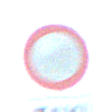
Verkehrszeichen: VerbotFahrzeugeAllerArt
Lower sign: BesondereFahrzeugeUndTransportgueter1
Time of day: SunriseSunset
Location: Outdoor (Nature)
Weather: Clear
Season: NotSpecified
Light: Natural